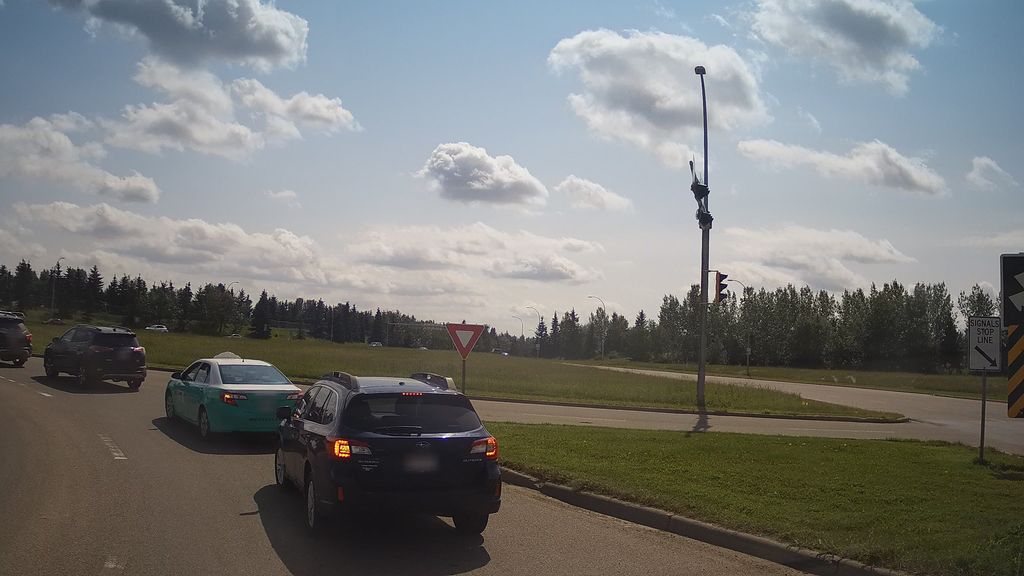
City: edmonton